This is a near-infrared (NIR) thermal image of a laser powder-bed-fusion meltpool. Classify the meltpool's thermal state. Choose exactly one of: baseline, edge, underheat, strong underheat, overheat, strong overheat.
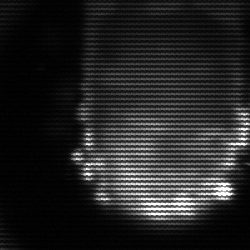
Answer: baseline